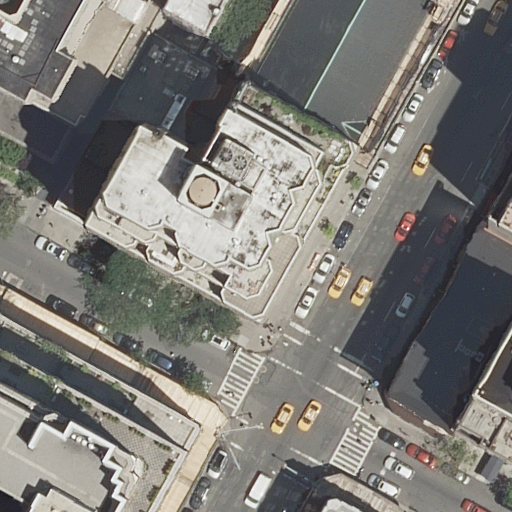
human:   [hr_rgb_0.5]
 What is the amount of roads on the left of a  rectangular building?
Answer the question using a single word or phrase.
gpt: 1

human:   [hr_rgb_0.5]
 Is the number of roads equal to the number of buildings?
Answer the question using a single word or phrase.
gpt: no

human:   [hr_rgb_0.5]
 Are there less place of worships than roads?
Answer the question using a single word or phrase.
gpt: yes

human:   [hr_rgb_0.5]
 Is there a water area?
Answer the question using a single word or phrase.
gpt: no

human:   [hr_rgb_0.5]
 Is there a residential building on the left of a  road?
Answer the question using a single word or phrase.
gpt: yes

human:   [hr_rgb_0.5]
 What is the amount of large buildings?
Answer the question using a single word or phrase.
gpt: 4

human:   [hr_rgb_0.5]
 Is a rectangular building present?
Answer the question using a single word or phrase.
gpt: yes

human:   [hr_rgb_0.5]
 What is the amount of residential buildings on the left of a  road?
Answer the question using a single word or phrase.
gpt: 5

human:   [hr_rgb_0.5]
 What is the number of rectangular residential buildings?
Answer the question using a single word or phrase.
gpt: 7

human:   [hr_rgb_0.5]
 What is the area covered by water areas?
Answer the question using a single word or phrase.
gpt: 0m2

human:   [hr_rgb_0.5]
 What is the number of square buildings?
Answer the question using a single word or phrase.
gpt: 0

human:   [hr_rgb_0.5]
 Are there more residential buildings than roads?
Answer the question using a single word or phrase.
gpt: yes

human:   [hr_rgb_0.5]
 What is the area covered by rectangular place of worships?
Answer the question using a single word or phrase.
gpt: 671m2

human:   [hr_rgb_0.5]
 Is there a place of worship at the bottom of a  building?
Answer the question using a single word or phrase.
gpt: no

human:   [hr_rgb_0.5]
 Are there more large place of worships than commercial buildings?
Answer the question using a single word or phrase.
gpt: yes

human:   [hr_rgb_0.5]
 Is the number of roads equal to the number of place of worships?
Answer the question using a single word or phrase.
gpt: no

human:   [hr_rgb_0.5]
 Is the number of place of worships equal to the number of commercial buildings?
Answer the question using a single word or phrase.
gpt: no

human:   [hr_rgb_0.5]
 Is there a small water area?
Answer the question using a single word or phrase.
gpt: no

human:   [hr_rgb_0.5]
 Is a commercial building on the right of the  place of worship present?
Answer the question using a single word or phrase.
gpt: no

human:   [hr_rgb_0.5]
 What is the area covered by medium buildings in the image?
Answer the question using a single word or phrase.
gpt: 633m2

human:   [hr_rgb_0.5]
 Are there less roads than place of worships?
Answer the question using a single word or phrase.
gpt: no

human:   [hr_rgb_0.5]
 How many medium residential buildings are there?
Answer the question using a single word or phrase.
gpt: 2

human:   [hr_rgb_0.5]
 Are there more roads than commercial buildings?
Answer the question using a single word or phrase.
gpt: yes

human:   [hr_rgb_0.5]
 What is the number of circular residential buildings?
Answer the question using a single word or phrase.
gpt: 0

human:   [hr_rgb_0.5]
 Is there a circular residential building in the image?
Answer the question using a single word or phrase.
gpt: no

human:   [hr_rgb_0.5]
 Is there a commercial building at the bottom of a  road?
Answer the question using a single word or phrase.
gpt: no

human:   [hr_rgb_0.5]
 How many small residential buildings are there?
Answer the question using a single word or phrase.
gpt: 3

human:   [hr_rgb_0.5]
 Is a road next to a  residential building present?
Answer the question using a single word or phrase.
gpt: yes

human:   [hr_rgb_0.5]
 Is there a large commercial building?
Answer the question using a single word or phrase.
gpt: no

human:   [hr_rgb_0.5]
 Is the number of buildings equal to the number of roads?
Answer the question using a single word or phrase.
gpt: no

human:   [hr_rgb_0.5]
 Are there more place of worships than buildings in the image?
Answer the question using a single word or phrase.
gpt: no

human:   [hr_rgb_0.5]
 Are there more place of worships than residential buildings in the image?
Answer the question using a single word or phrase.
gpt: no

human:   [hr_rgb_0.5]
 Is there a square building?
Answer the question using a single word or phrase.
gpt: no

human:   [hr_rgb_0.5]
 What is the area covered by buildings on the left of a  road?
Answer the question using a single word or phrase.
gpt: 3708m2

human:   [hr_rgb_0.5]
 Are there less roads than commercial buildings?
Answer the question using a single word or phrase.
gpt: no

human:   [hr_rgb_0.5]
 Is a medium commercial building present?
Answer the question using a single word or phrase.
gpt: no